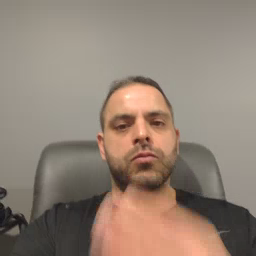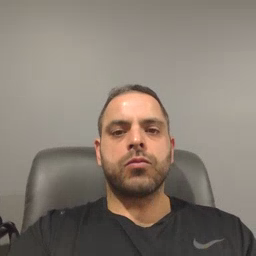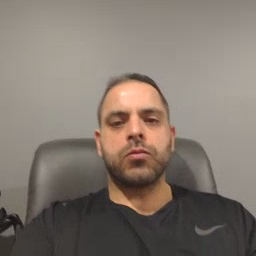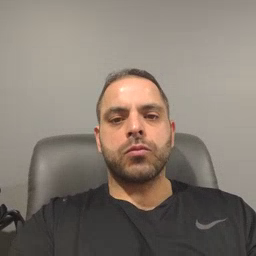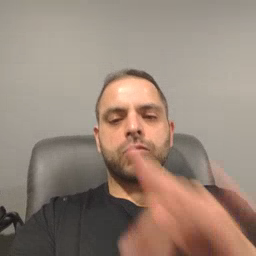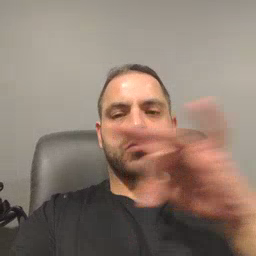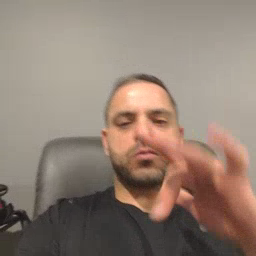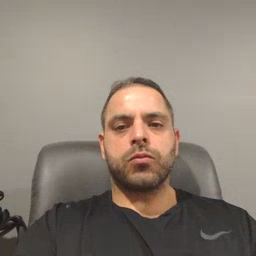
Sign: empty